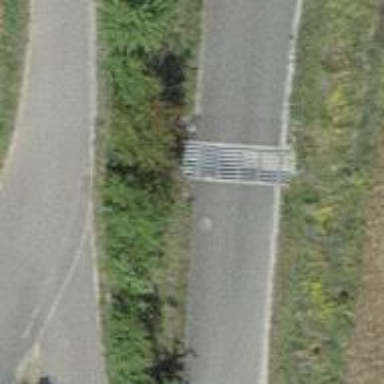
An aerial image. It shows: Cattle grid.